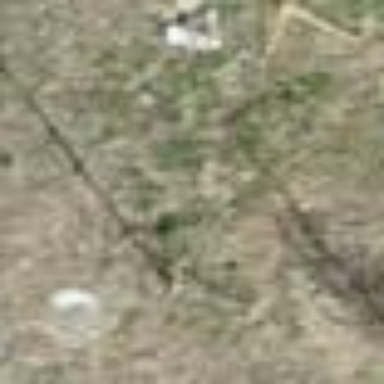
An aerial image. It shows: Shed.